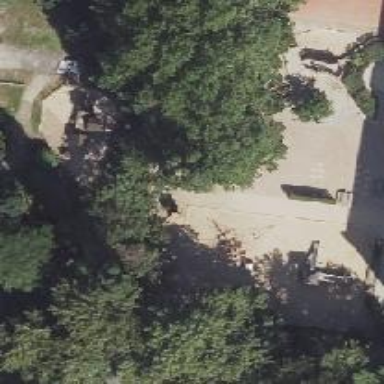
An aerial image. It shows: Playground featuring climbing frame.